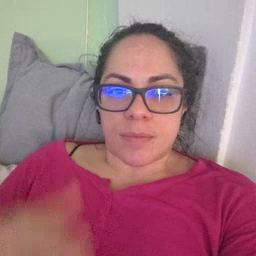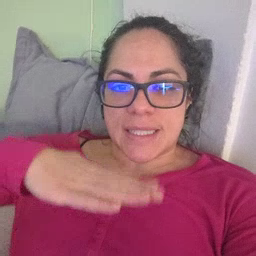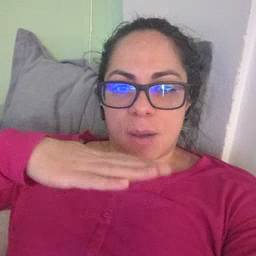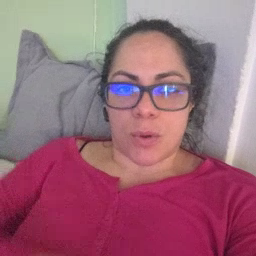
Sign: table